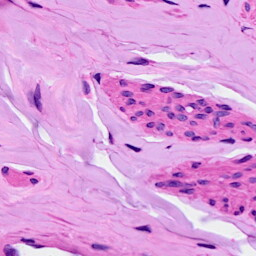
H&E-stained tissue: Ovarian